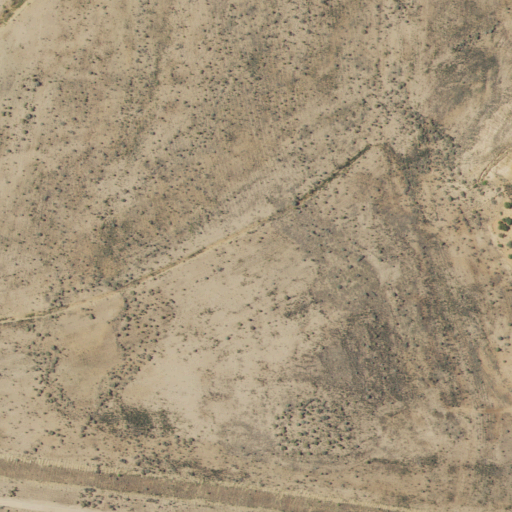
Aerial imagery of valley in New Mexico named Deadman Canyon containing barren land and shrub